高三 · 代数
已知函数 $y=f(x)$ 的导函数的图象如图所示, 下列结论中正确的是（）

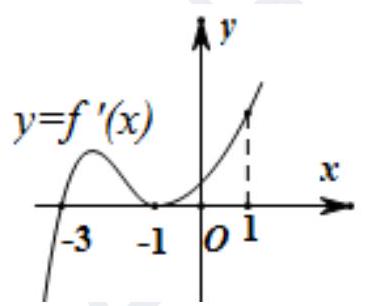
A. -1 是函数 $f(x)$ 的极小值点
B. -3 是函数 $f(x)$ 的极小值点
C. 函数 $f(x)$ 在区间 $(-3,1)$ 上单调递增
D. 函数 $f(x)$ 在 $x=0$ 处切线的斜率小于零
答案: BC
解析: 由图象得 $x<-3$ 时, $f^{\prime}(x)<0, x>-3$ 时, $f^{\prime}(x) \geqslant 0$,故 $f(x)$ 在 $(-\infty,-3)$ 单调递减, 在 $(-3,+\infty)$ 单调递增,故 $x=-3$ 是函数 $f(x)$ 的极小值点. 对选项 $\mathrm{D}$ : 显然 $f^{\prime}(0)>0$, 故 $D$ 错误.故答案为: BC.